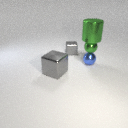
large gray metal cube in front of small gray metal cube